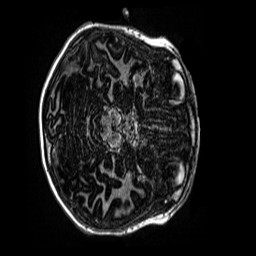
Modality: MP2RAGE
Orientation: axial
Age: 12
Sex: female
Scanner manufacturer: siemens
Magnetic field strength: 3 T
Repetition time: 4 s
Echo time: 0.00299 s